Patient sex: M
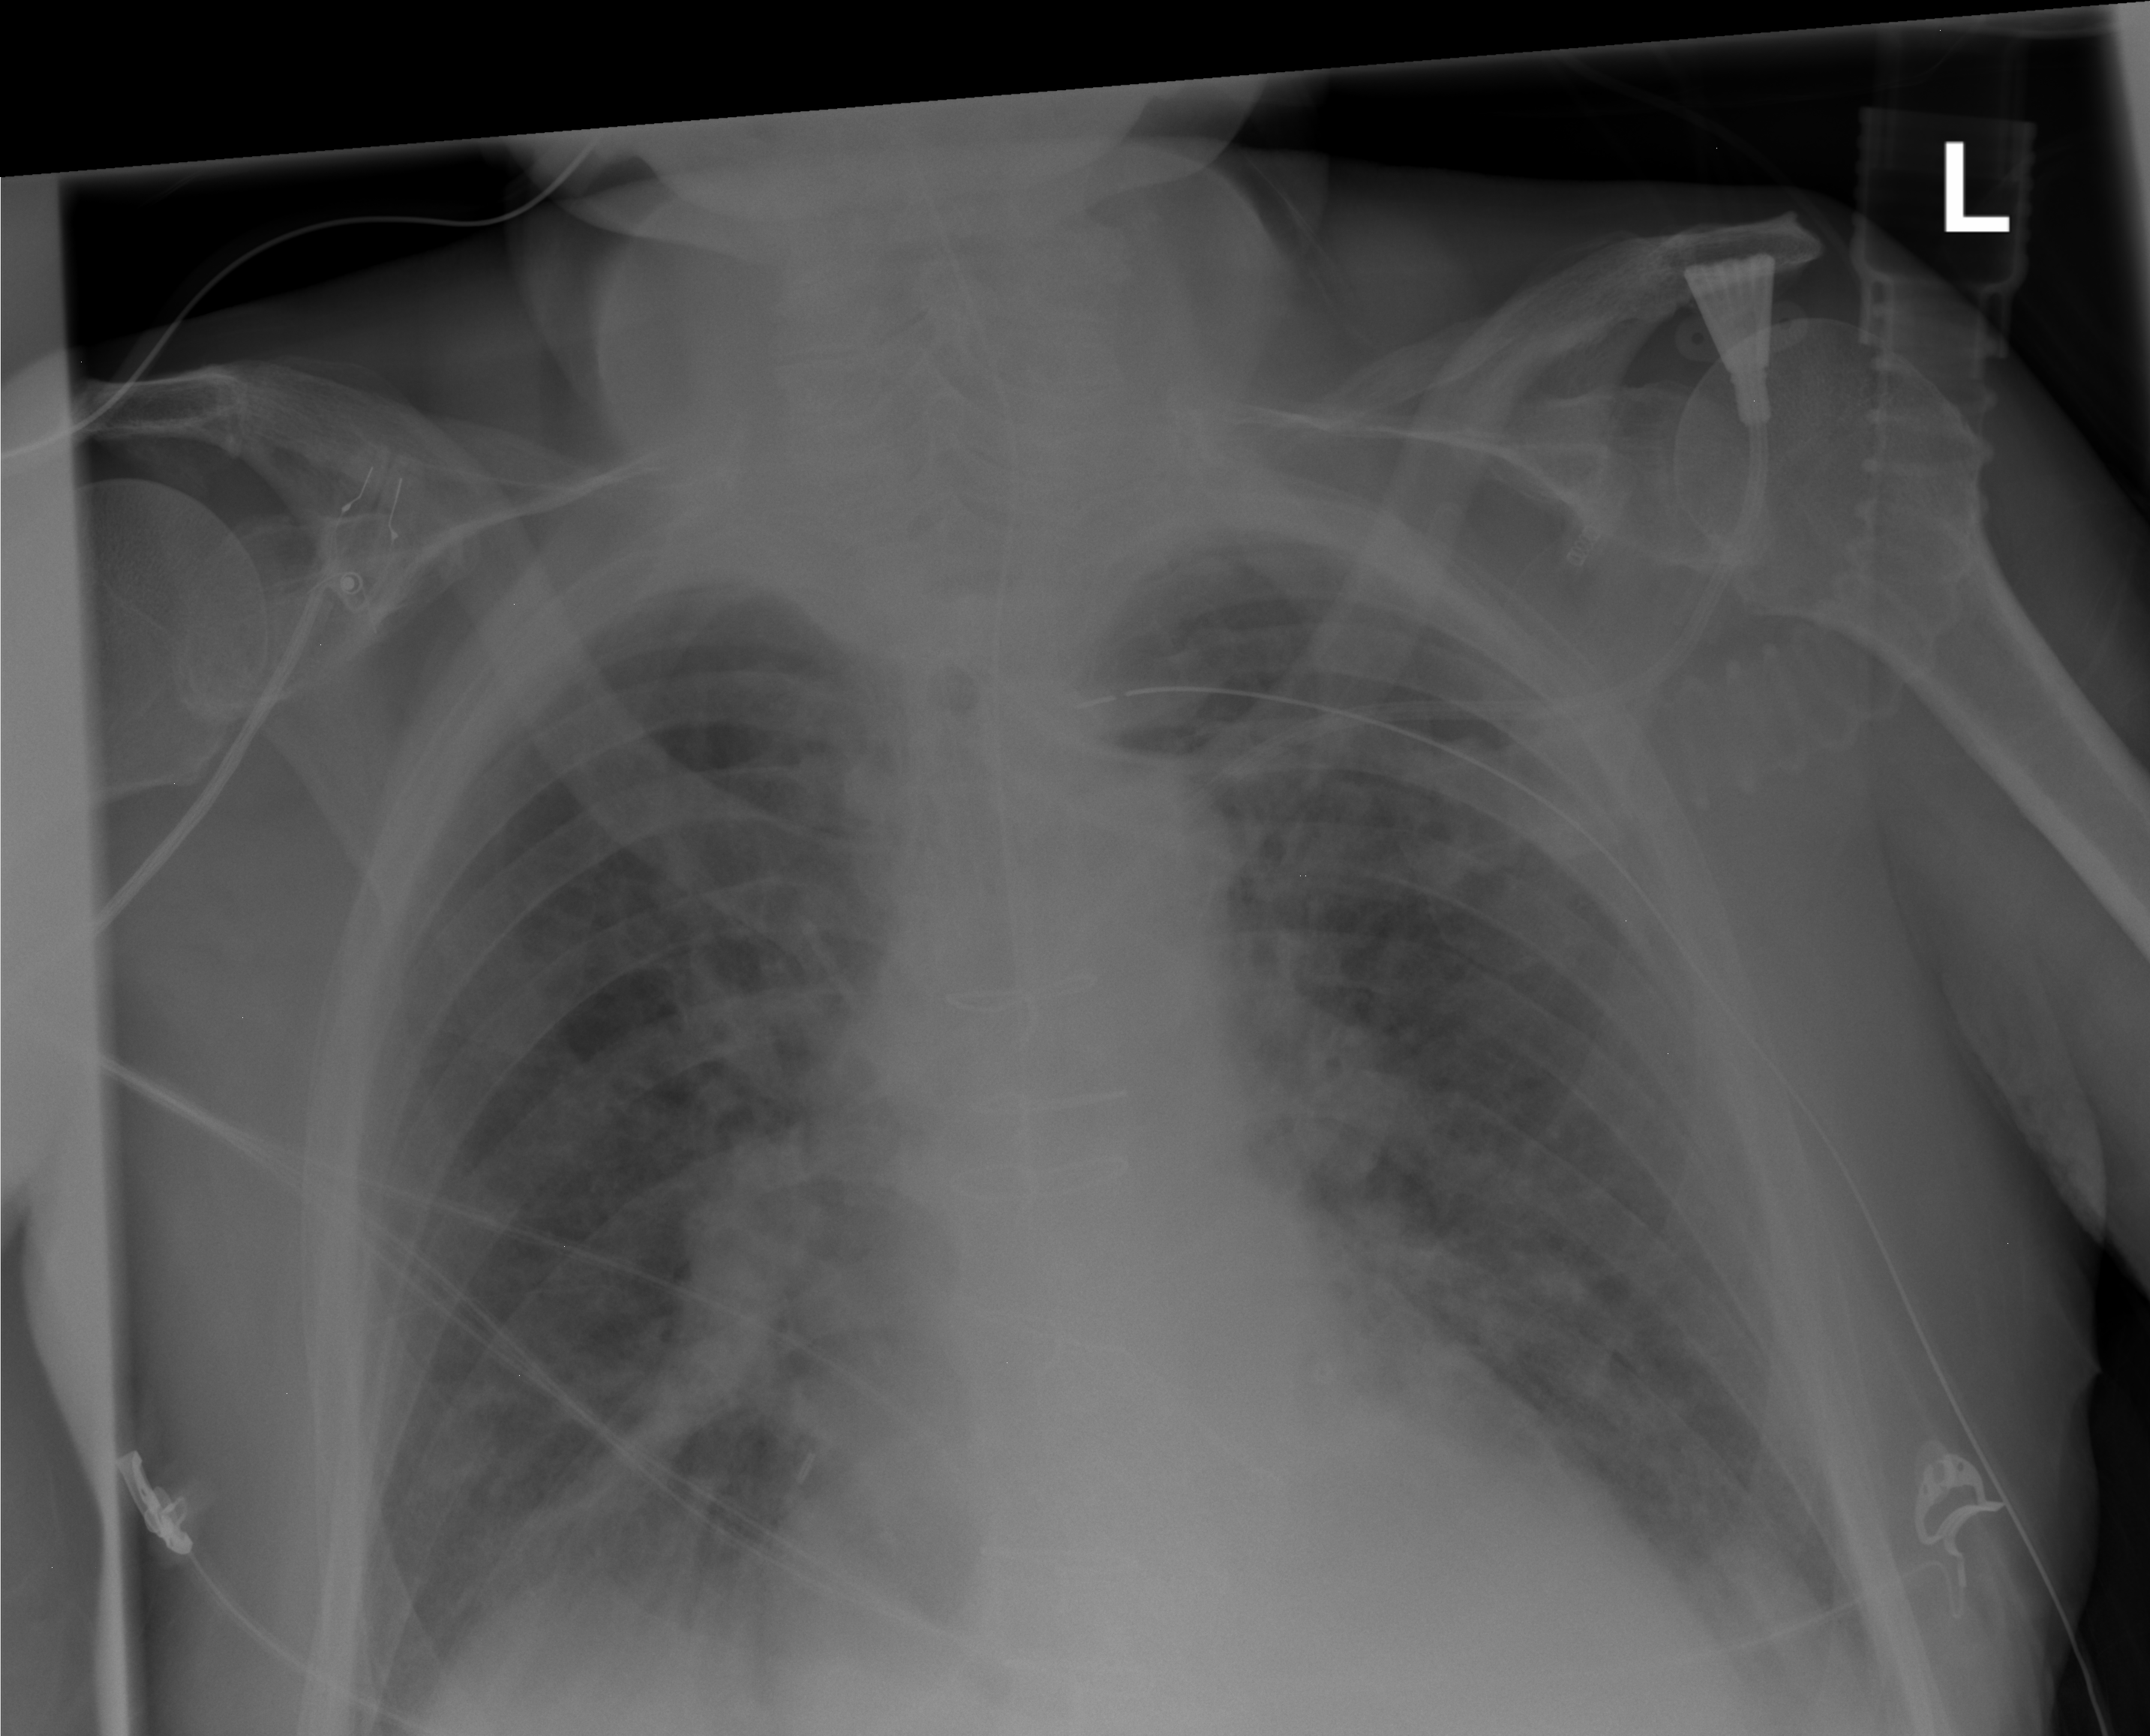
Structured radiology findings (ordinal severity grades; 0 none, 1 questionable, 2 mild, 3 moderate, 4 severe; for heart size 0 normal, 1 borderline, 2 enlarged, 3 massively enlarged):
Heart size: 2
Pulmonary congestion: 2
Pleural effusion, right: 2
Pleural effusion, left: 2
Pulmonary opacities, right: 3
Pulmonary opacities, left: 3
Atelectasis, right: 2
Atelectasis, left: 2